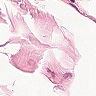
Metastatic tissue present: no